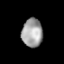
Tissue: lung
Cell type: T cells
Senescence score: 0.2282
Nuclear area (px): 580
Mean DAPI intensity: 161.388